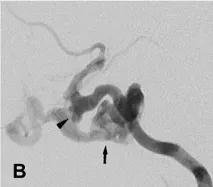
Patient 5. (magnified),. Oblique. Views of right ICA angiogram showing the traumatic carotid-cavernous fistula (CCF, indicated by black arrow) as well as one pseudoaneurysm (indicated by black arrow head) located at cavernous segment of ICA.
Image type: radiology (ct)